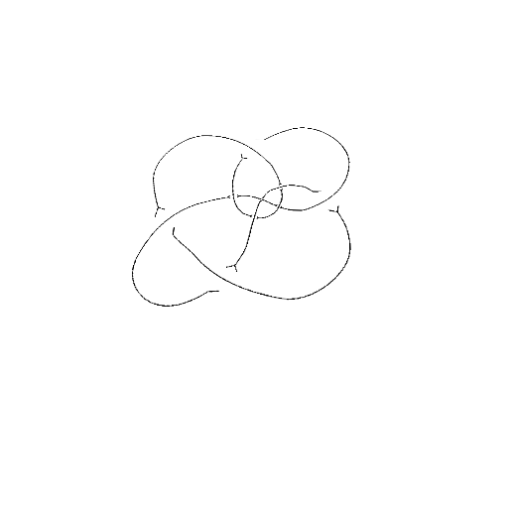
Crossing number: 9